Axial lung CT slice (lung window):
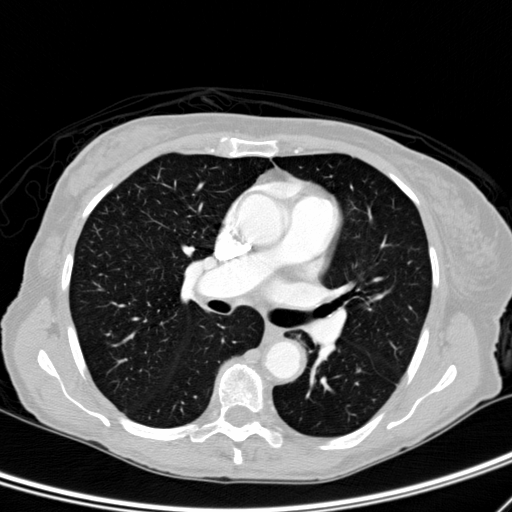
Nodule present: no